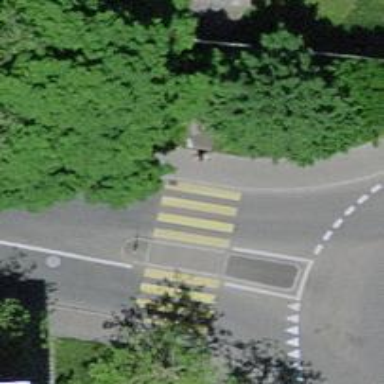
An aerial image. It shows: Uncontrolled road crossing with pedestrian island.